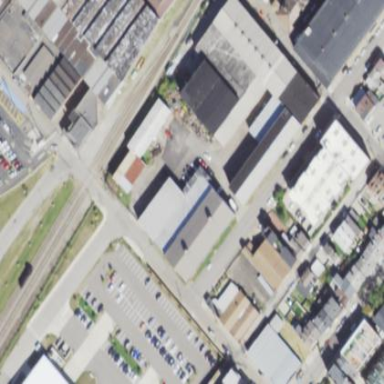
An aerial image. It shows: Commercial building.